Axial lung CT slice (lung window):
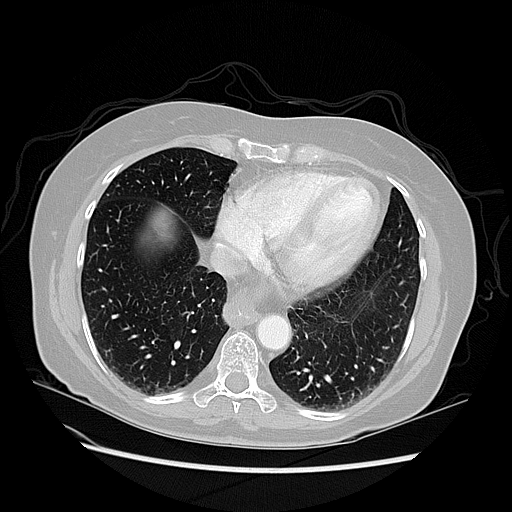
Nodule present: no